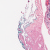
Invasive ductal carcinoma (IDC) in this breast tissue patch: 0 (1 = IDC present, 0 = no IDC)